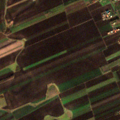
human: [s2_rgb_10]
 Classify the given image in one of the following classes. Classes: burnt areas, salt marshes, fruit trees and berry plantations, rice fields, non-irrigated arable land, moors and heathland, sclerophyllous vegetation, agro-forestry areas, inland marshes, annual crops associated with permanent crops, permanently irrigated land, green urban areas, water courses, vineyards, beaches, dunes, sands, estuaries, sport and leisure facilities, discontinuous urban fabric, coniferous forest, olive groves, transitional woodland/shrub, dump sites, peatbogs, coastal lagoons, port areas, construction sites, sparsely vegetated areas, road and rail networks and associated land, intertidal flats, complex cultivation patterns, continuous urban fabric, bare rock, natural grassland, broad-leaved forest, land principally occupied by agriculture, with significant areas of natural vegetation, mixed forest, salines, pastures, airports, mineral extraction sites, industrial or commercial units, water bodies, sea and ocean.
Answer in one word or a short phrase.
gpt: discontinuous urban fabric, non-irrigated arable land, land principally occupied by agriculture, with significant areas of natural vegetation